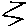
Label: zigzag